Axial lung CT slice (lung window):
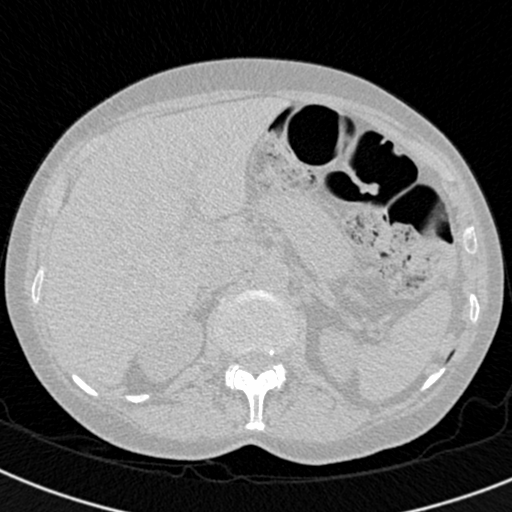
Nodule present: no